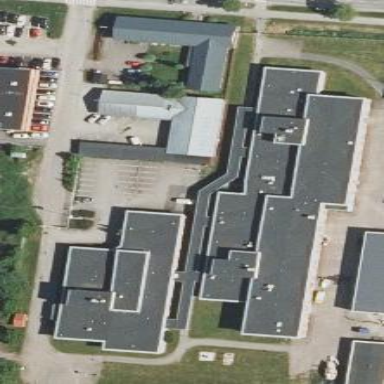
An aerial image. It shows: School.